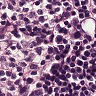
Metastatic tissue present: no